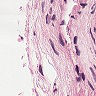
Metastatic tissue present: no